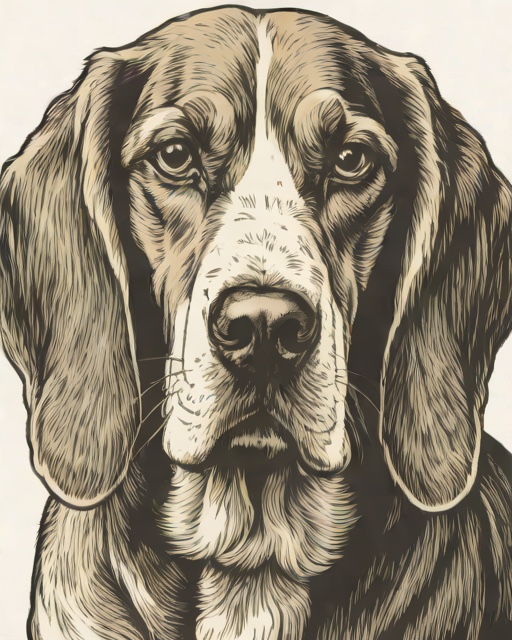
Category: Pets